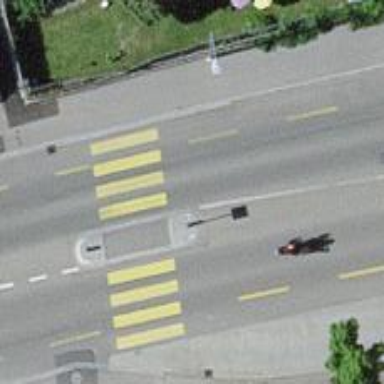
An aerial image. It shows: Primary highway with cycling track.